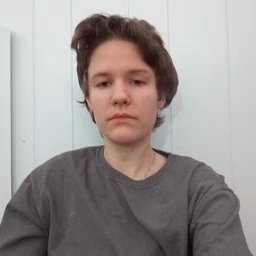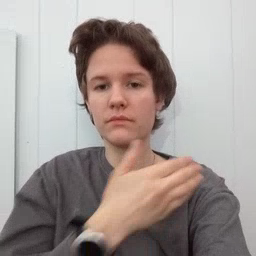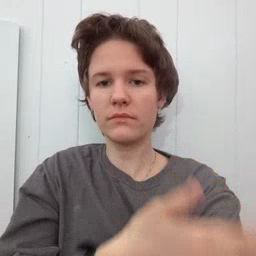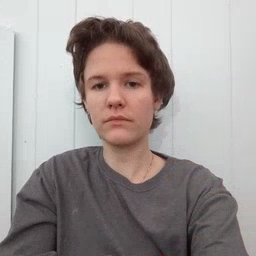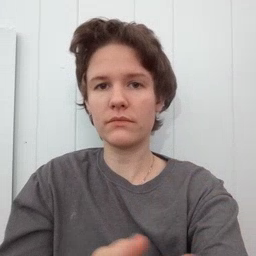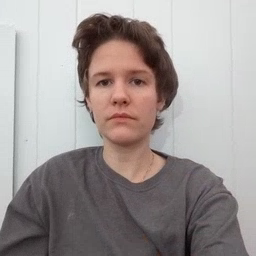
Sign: arm